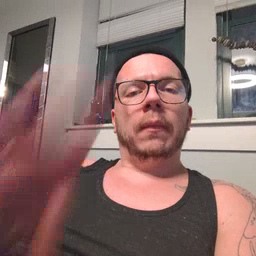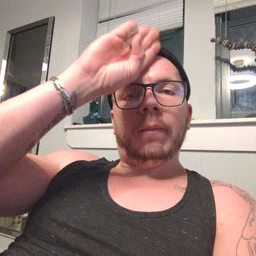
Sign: fireman